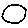
Label: circle